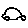
Label: car